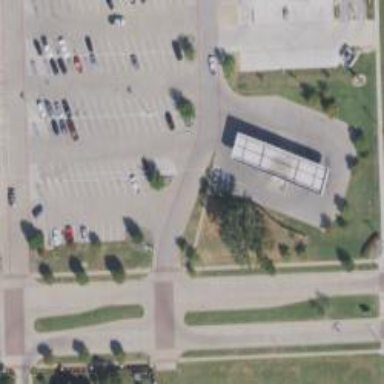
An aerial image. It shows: Parking space.